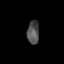
Tissue: skin
Cell type: Endothelial cells
Senescence score: 0.2816
Nuclear area (px): 271
Mean DAPI intensity: 81.018